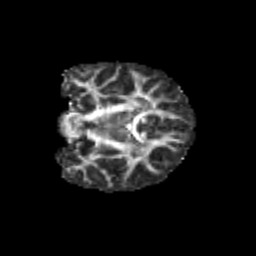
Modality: FA
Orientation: coronal
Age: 10
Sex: female
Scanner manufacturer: siemens
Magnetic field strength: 3 T
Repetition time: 3.8 s
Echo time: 0.07 s